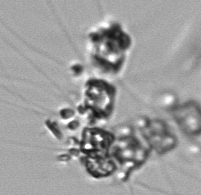
Label: Chaetoceros_didymus_TAG_external_flagellate